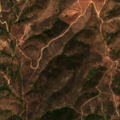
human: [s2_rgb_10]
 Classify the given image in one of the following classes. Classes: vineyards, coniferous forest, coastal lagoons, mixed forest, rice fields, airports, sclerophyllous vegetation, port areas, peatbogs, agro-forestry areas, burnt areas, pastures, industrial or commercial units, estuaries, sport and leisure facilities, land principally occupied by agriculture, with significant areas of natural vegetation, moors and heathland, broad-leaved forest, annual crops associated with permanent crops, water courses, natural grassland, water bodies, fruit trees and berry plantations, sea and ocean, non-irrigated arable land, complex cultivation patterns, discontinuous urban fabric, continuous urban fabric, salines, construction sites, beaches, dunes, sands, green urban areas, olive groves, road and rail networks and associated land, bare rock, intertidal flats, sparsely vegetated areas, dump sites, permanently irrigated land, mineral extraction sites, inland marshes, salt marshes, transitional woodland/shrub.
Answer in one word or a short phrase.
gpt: land principally occupied by agriculture, with significant areas of natural vegetation, broad-leaved forest, sclerophyllous vegetation, transitional woodland/shrub